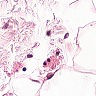
Metastatic tissue present: no